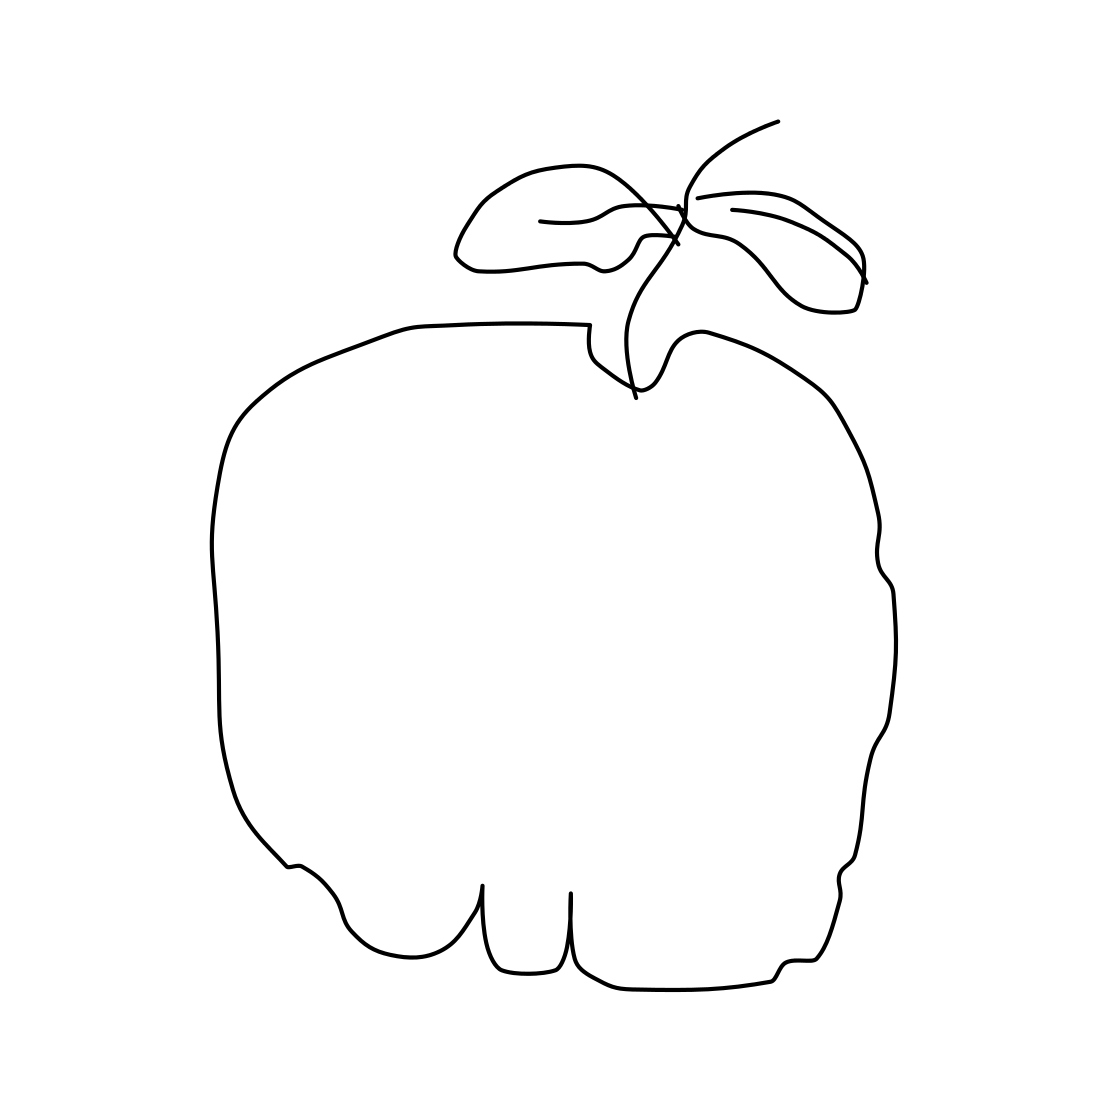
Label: apple